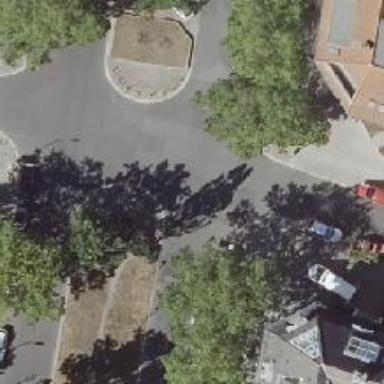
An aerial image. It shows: Tertiary road with asphalt surface. There is lane for parking on the right and sidewalk with sett surface on the right side.